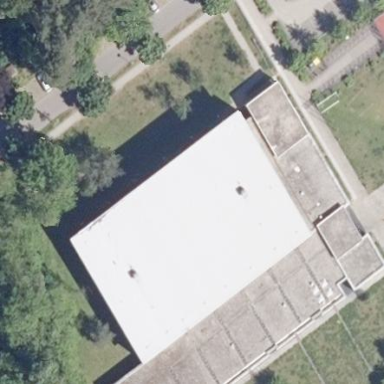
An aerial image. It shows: Civic building that is part of sports center with multiple sports facilities.